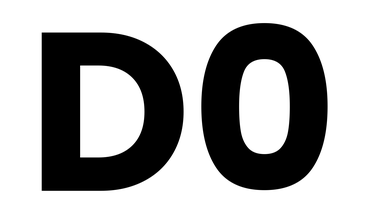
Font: Poppins-Bold